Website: walmart
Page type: order-returns
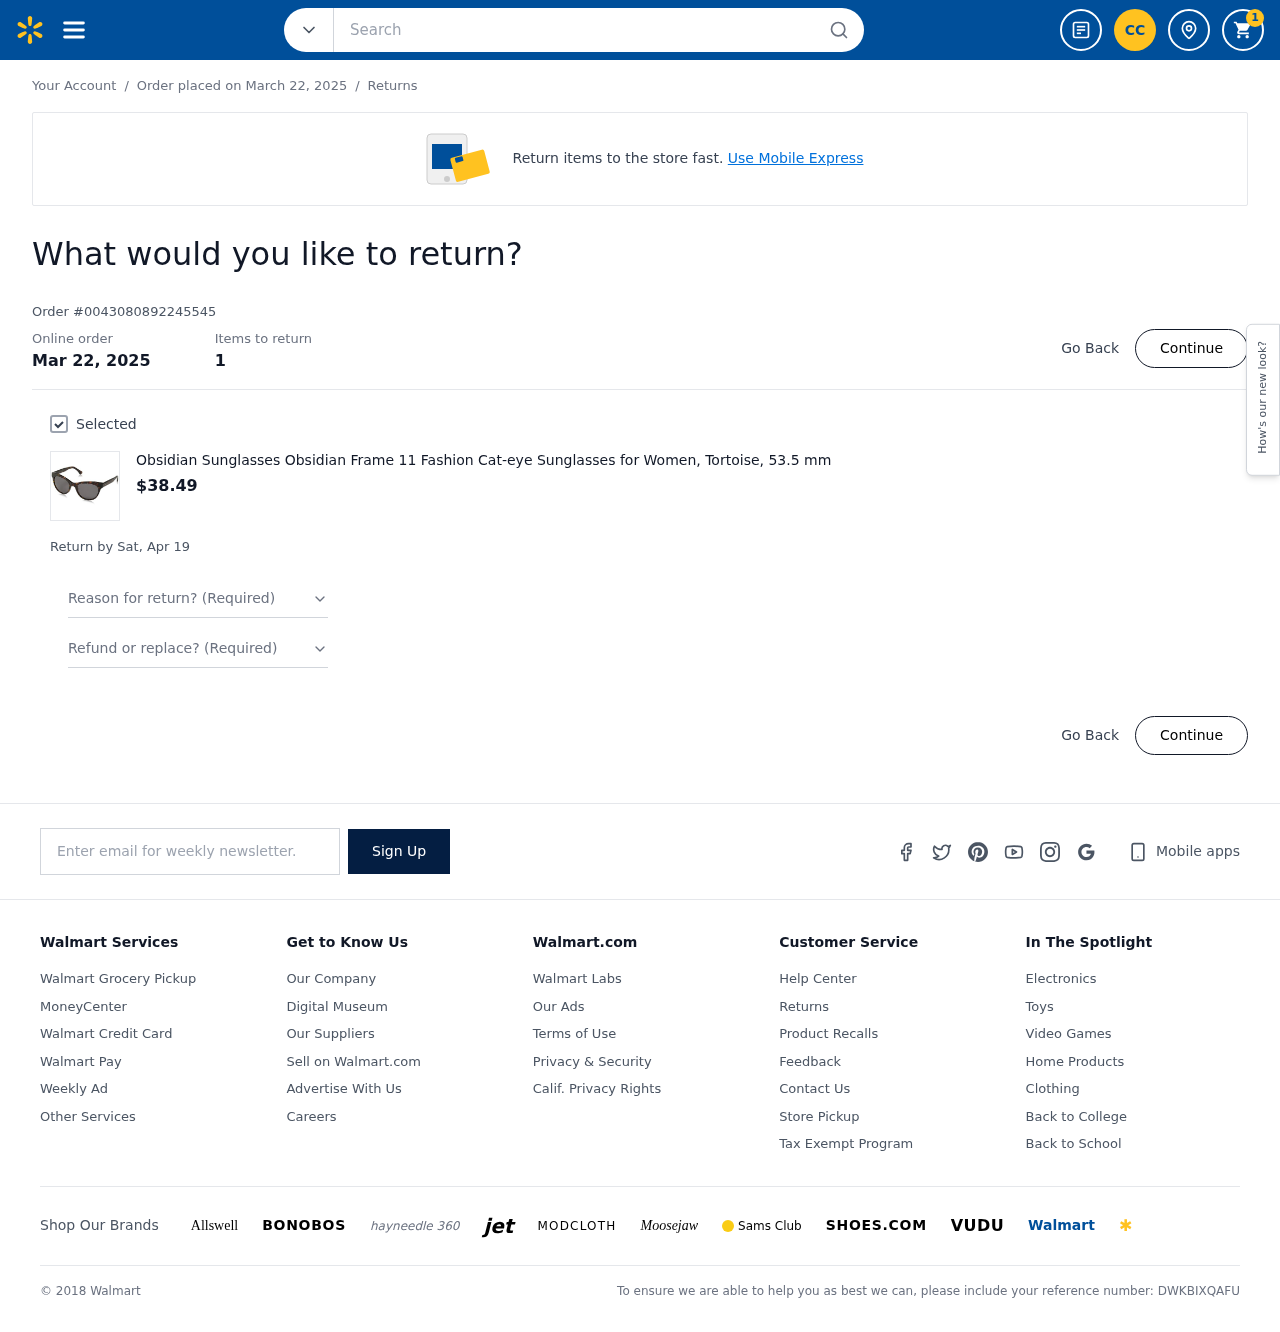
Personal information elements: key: PII_EMAIL
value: ccampbell@yahoo.com
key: PII_INITIALS
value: CC
Product elements: key: PRODUCT1_NAME
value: Obsidian Sunglasses Obsidian Frame 11 Fashion Cat-eye Sunglasses for Women, Tortoise, 53.5 mm
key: PRODUCT1_PRICE
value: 38.49
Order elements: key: ORDER_NUM_ITEMS
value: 1
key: ORDER_DATE
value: Order placed on March 22, 2025
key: ORDER_DATE
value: Mar 22, 2025
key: ORDER_ID
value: Order #0043080892245545
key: ORDER_RETURN_BY_DATE
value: Return by Sat, Apr 19
Search elements: key: HEADER_SEARCH
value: Search